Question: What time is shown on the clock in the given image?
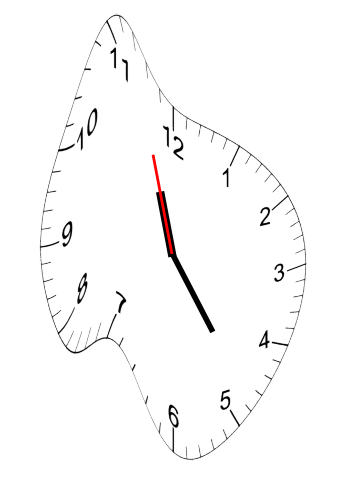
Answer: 11:23:57